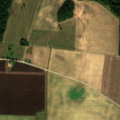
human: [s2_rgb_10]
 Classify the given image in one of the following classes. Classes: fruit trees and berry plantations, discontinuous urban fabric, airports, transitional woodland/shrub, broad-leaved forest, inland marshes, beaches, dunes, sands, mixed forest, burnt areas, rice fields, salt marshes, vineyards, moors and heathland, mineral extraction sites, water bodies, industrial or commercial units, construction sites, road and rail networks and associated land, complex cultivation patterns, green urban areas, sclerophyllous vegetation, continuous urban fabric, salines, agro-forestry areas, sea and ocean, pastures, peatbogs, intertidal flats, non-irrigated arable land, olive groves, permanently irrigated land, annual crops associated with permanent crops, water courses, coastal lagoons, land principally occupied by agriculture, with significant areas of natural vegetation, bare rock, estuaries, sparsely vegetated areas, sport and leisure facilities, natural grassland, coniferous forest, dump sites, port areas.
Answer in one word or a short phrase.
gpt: non-irrigated arable land, broad-leaved forest